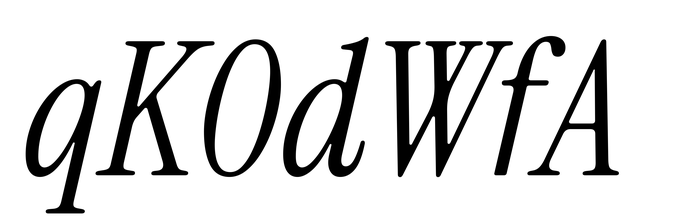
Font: InstrumentSerif-Italic